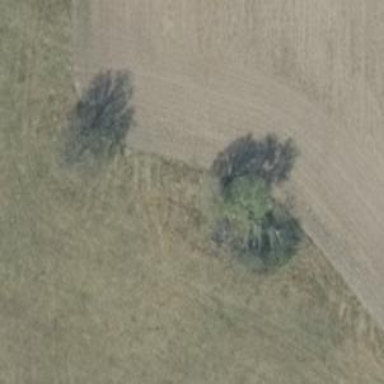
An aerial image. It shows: Deciduous broadleaved tree.